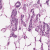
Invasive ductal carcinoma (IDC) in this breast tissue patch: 1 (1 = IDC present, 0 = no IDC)